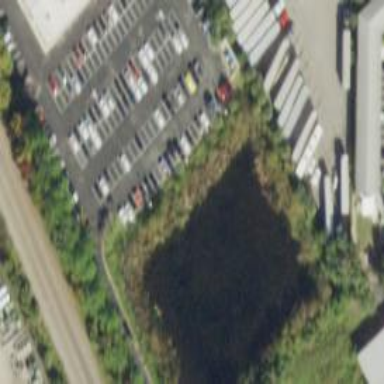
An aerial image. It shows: Retention basin containing natural water.